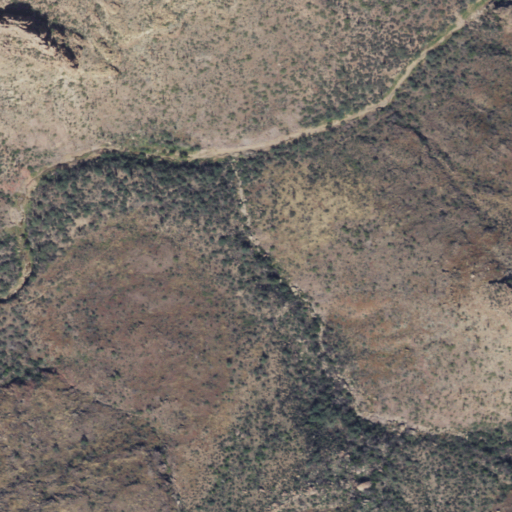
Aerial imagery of valley in Arizona named Musk Hog Canyon containing grassland, shrub, and evergreen forest